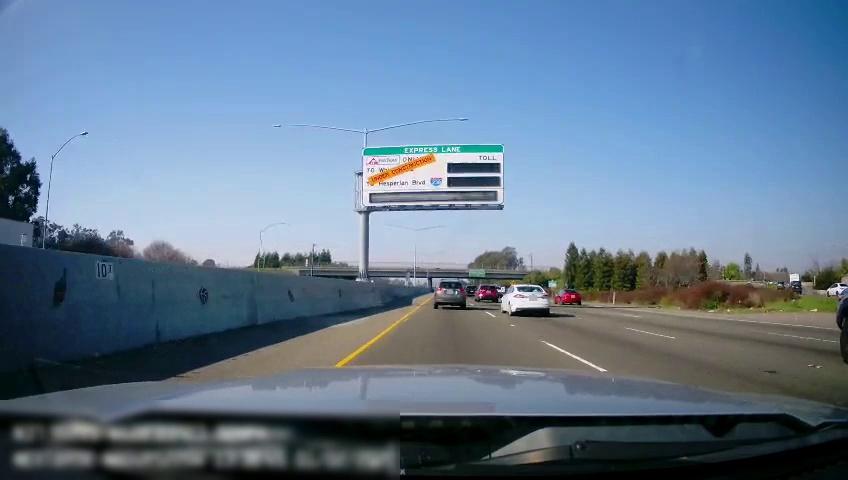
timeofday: Day
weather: Sunny
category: Drivable Space
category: Vehicles | SUV
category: Vehicles | SUV
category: Vehicles | SUV
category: Vehicles | Car
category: Vehicles | Truck
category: Vehicles | Truck
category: Vehicles | SUV
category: Vehicles | Car
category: Vehicles | SUV
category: Vehicles | SUV
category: Vehicles | Car
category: Vehicles | Truck
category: Lanes | Current Lane
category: Lanes | Current Lane
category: Lanes | Alternate Lane
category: Lanes | Alternate Lane
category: Lanes | Alternate Lane
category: Traffic | Signs
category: Traffic | Signs
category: Traffic | Signs